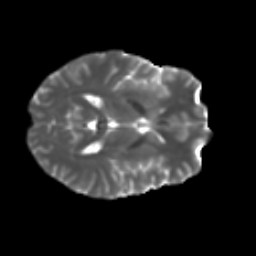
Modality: T2w
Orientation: axial
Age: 22
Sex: female
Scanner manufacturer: ge
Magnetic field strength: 3 T
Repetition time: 7.8 s
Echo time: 0.0606 s